Question: I want that the pic will be dynamically like if I use this method 3 times it will give me 3 photos and the weight will be dynamic
'''
public void addImageToRaw(final String text, final float rate/*, final TextView textView*/, final PhotosRatingInfo photosRatingInfo)
{
ImageView imageView = new ImageView(rawLinear1.getContext());
imageView.setImageBitmap(BitmapFactory.decodeFile(text));
//imageView.setLayoutParams();
//PhotosRatingInfo ratingInfo = new PhotosRatingInfo(rate, text);
rawLinear1.addView(imageView, 150, 150);
imageView.setOnClickListener(new OnClickListener() {
@Override
public void onClick(View view) {
//MainMenuActivity.Chasttext();
RateDialog dialog = new RateDialog(text, rate/*, textView*/, photosRatingInfo);
dialog.show(manager, "");
//new RateDialog().show(manager, "");
}
});
}
'''

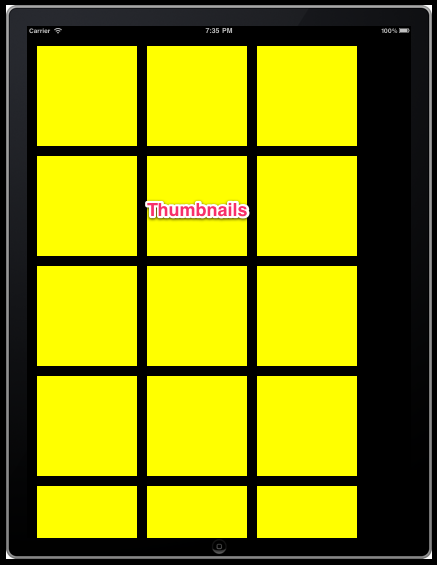
Answer: In your layout.xml you can set a value for weight. You can only do this for one row (you could just create as many seperate rows as you need.
'''
<LinearLayout
android:layout_width="fill_parent"
android:layout_height="wrap_content"
android:orientation="horizontal"
android:weightSum="3">
<ImageView
android:layout_width="0dp"
android:layout_height="wrap_content"
android:layout_weight="1" />
<ImageView
android:layout_width="0dp"
android:layout_height="wrap_content"
android:layout_weight="1" />
<ImageView
android:layout_width="0dp"
android:layout_height="wrap_content"
android:layout_weight="1" />
</LinearLayout>
'''
Otherwise, if you really want a grid, you would need to use a GridView, but that requires Android OS 4.3+.